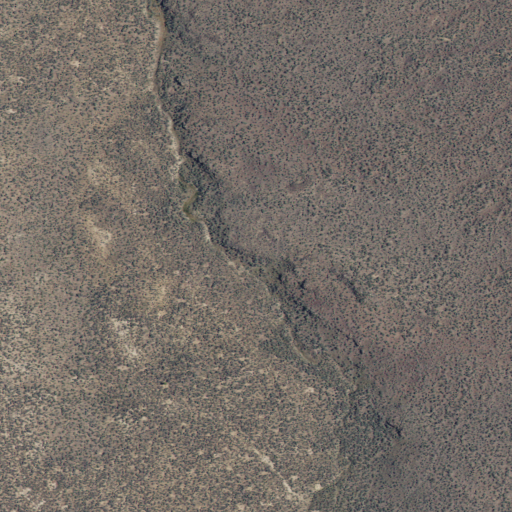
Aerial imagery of valley in Idaho named Monument Canyon containing only shrub